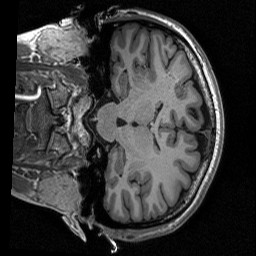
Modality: T1w
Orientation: coronal
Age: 20
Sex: female
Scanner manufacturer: siemens
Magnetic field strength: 3 T
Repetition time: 2.53 s
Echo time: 0.00267 s